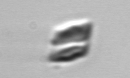
Label: Bacillariophyceae_morphotype1